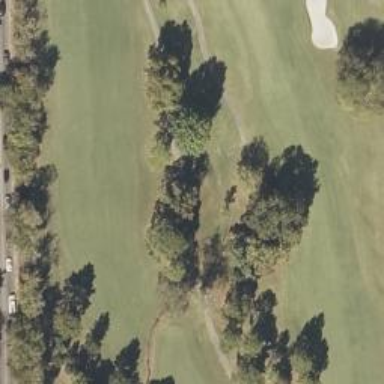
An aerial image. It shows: Golf cartpath that is also road path.